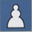
Piece: wP